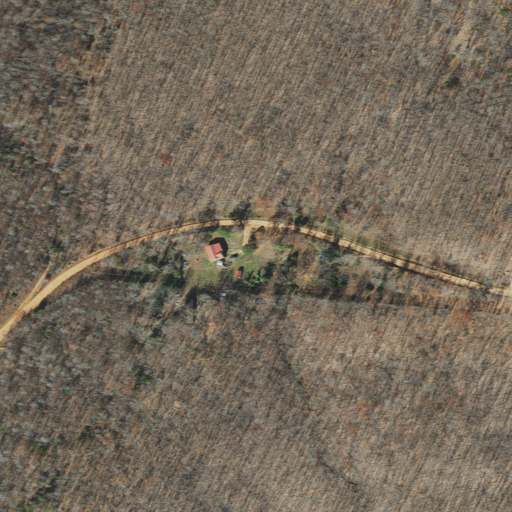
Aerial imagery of ridge(s) in Arkansas named Nubbin Ridge containing deciduous forest, open development, and pasture